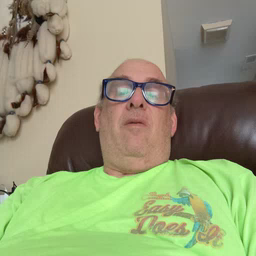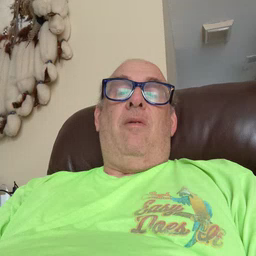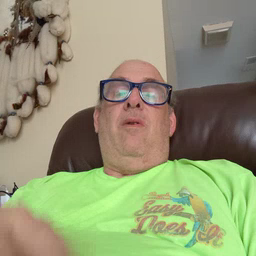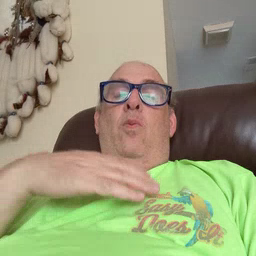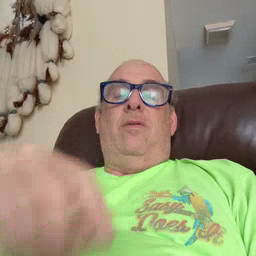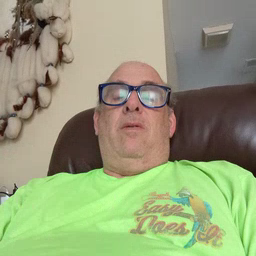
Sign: white